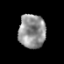
Tissue: prostate
Cell type: Epithelial cells
Senescence score: 0.355
Nuclear area (px): 888
Mean DAPI intensity: 146.877